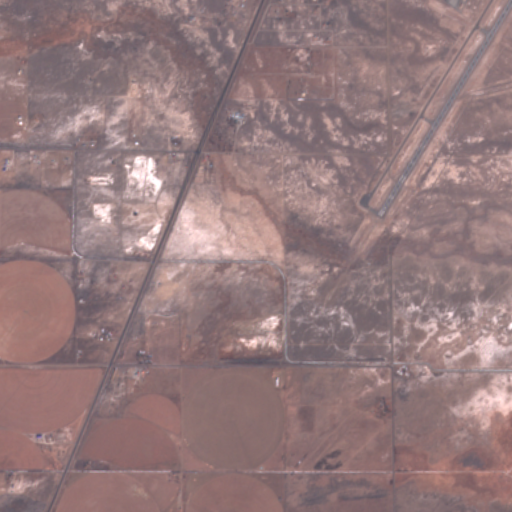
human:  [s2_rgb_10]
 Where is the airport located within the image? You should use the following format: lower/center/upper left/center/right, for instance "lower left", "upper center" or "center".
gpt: The airport is located in the upper right of the image.
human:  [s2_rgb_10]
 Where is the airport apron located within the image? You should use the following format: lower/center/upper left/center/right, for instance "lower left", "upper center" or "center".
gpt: The airport apron is located in the center right of the image.
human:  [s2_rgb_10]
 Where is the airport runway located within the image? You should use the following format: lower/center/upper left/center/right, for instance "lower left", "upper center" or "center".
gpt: The airport runway is located in the upper right of the image.
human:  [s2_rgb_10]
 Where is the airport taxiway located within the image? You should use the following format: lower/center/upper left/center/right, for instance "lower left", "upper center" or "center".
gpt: The airport taxiway is located in the upper right of the image.
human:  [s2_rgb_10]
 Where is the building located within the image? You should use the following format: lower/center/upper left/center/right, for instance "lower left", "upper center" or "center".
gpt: The building is located in the upper center of the image.
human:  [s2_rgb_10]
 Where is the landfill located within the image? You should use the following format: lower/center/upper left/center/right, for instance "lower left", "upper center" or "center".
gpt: There is no landfill in the image.